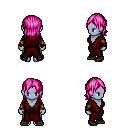
a pixel art fantasy rpg character, female body template, dark elf, purple skin, red robe, teal pants, pink long bangs hairstyle, leather bracers, black shoes, four views (front, back, left, right), 2x2 character sprite sheet, small pixel art, hard edges, no anti-aliasing